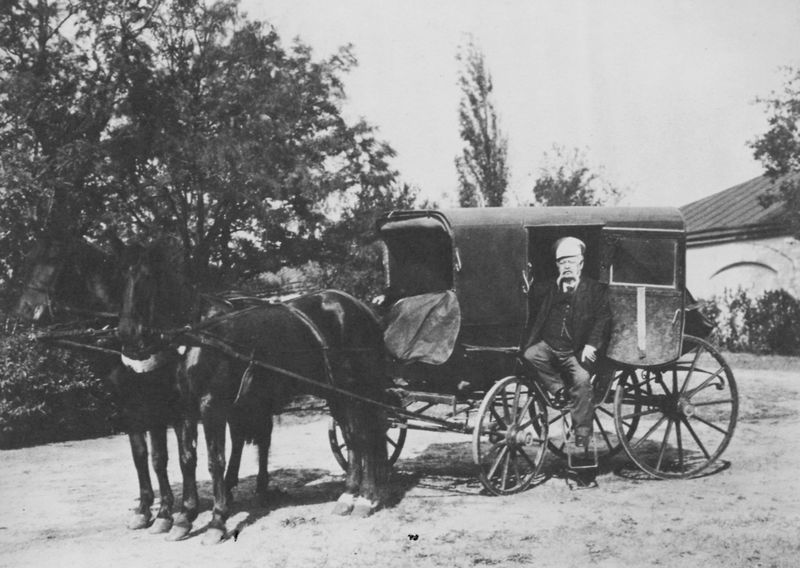
Titel: Ein Gutsinspektor auf der Trittleiter seiner Kutsche
Künstler: Russischer Photograph
Schlagwörter: baum, laub, mann, schatten, weiß, bäume, landschaft, sitzen, fenster, grau, hintergrund, hut, licht, schwarz, tür, dach, gebäude, haus, park, weg, bart, mütze, schnurrbart, wand, mensch, stehen, bildnis, portrait, natur, pappel, sonne, boden, pose, pferde, räder, garten, steigbügel, bogen, ziegel, hof, kutsche, speichen, rad, wagen, leiter, treppe, warten, chaise, foto, fotografie, photographie, bögen, zypresse, geschirr, schwarz weiß, kutscher, deichsel, posieren, ziegelsteine, klappe, gespann, kabine, bock, gaul, kutschbock, gefährt, chauffeur, chaufeur, karosse, kutschboc, speichenrad